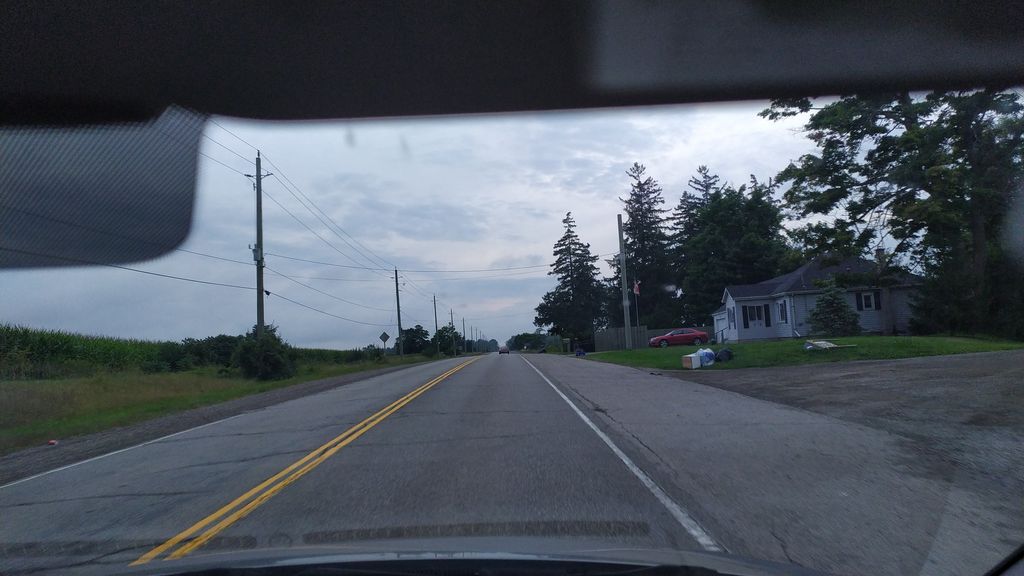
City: kitchener-waterloo